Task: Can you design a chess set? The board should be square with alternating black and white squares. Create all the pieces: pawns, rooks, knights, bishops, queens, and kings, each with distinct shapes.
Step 2383:
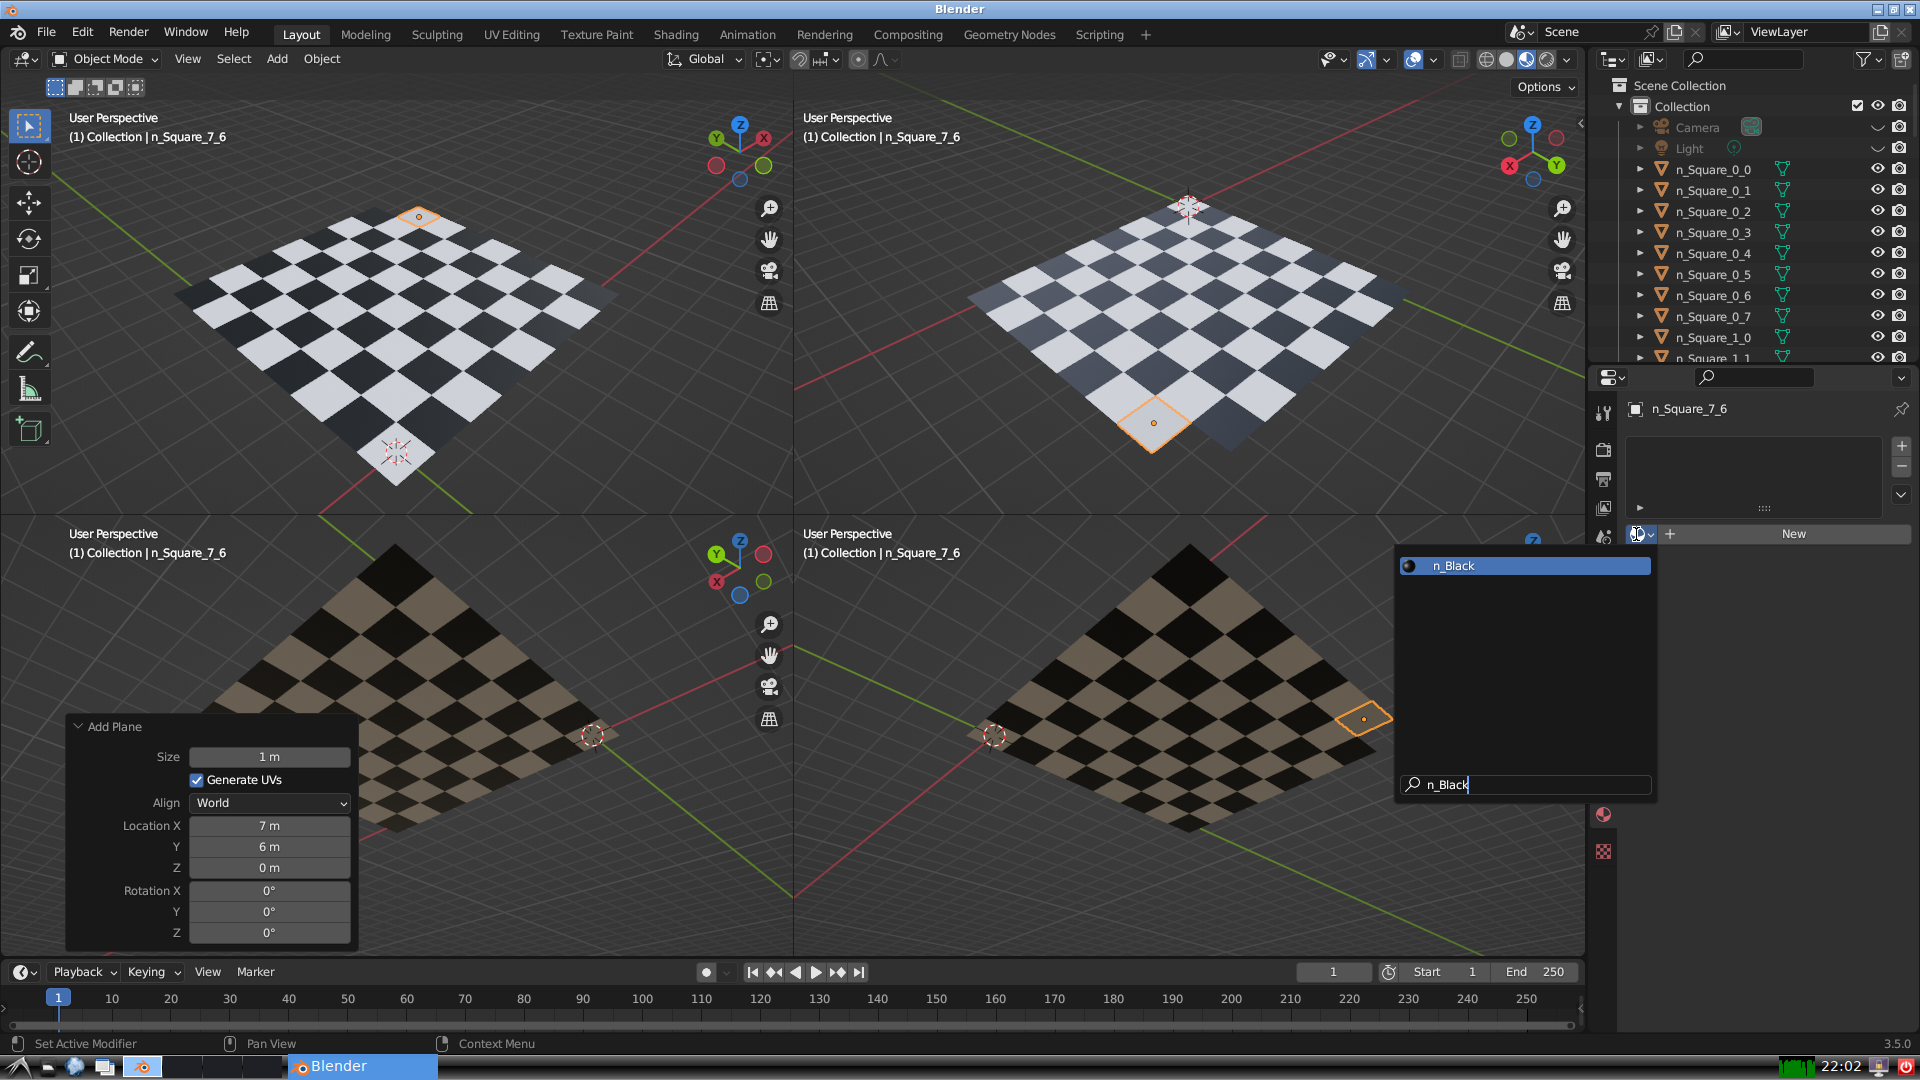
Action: {"key_press": ['Return']}